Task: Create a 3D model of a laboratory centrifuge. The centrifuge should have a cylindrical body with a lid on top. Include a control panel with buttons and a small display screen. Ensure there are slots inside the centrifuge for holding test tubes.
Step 563:
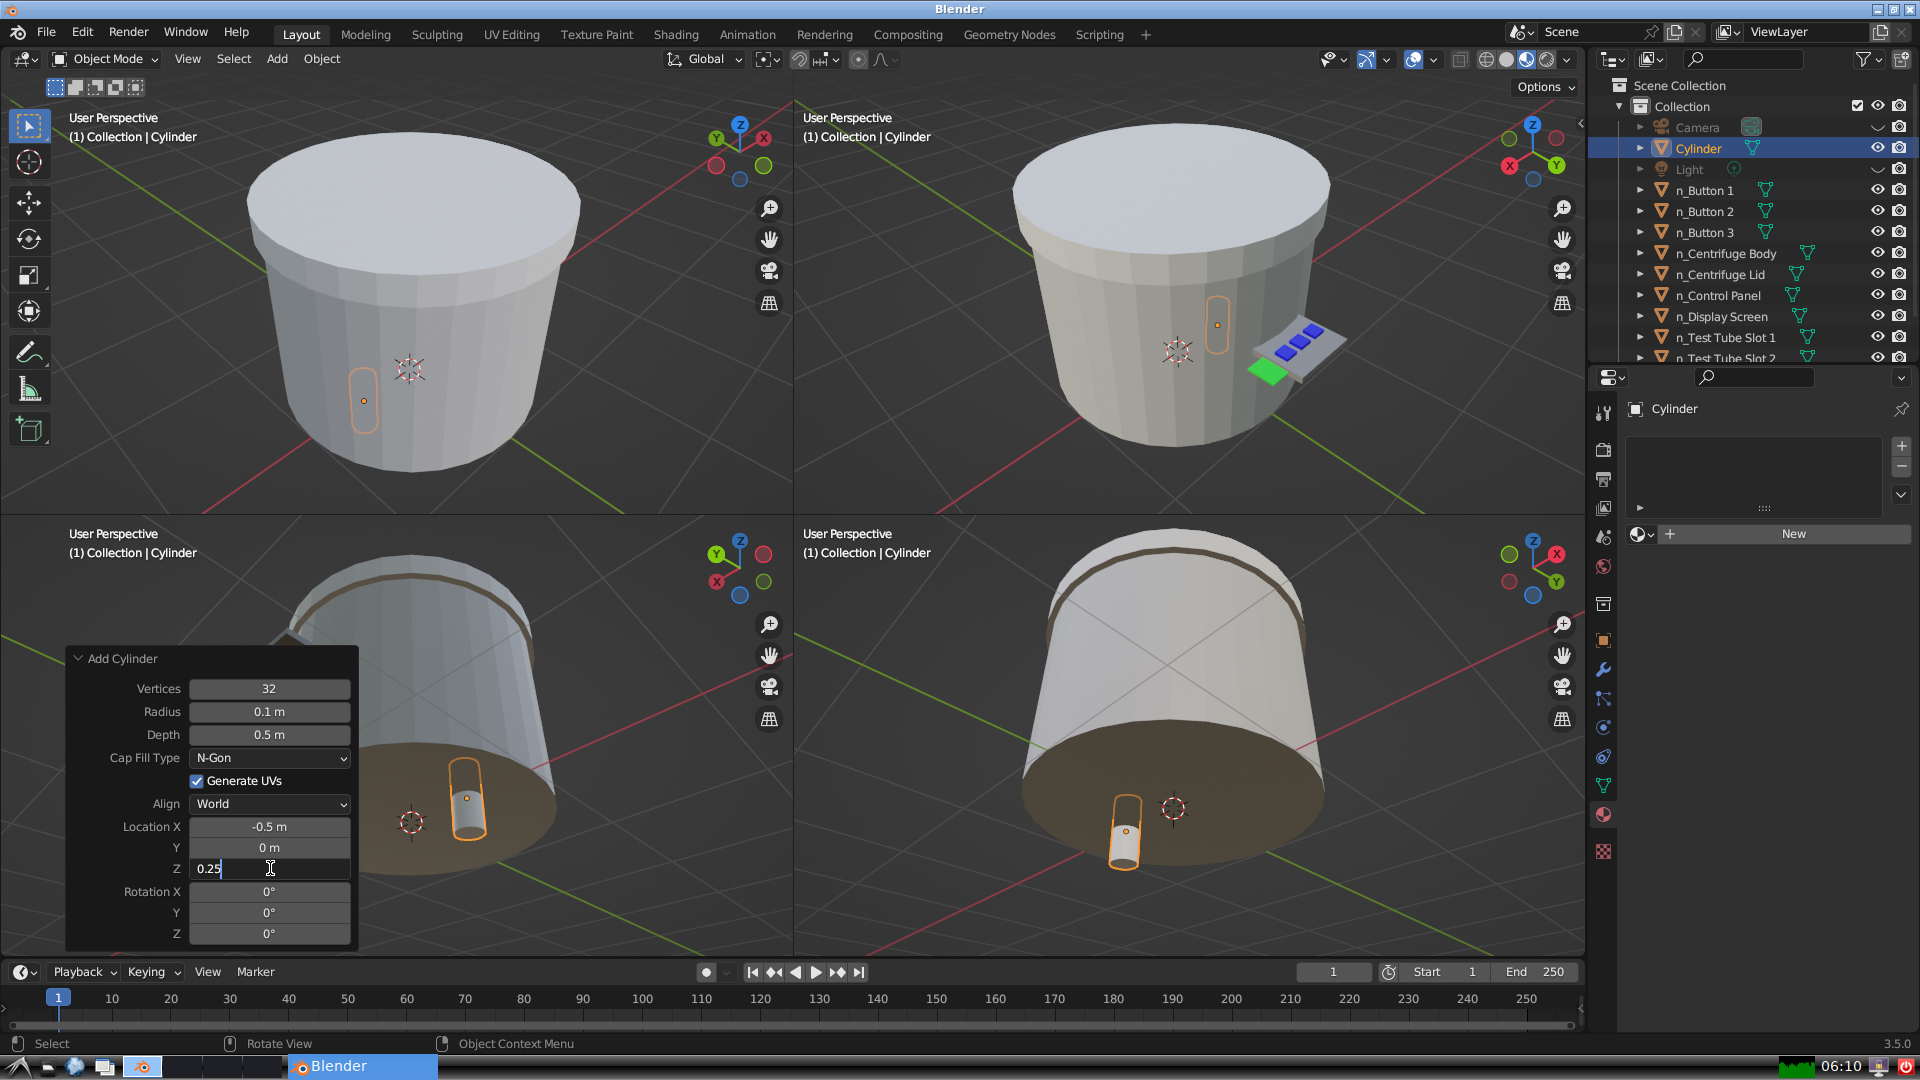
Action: {"key_press": ['Return']}